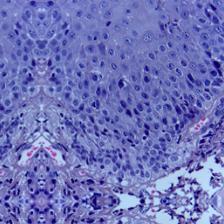
Diagnosis: Normal